Aerial crown-view tile of a tropical tree (Barro Colorado Island, Panama), acquired 20250818:
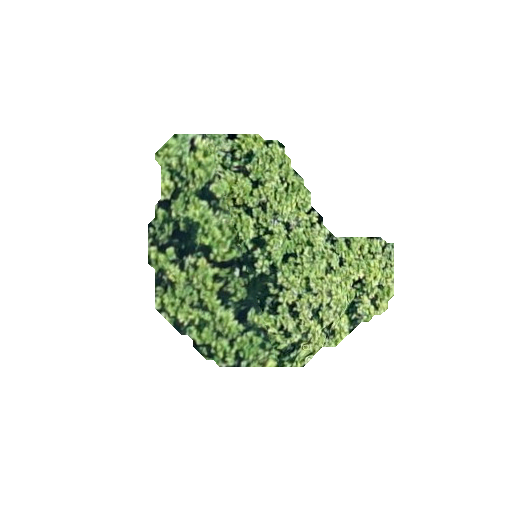
Species: Anacardium excelsum
GBIF accepted scientific name: Anacardium excelsum
Crown area: 58.198 m²